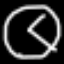
Label: clock